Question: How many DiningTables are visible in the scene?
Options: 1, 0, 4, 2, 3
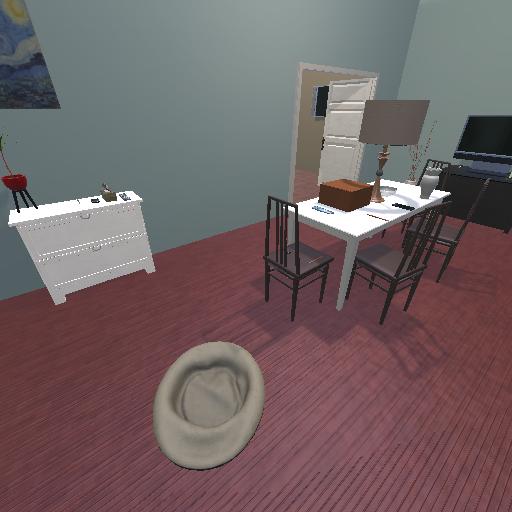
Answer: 1